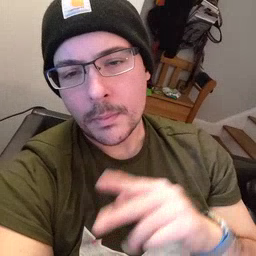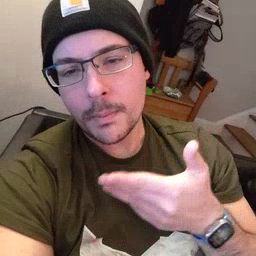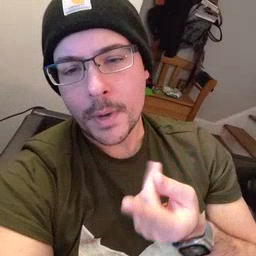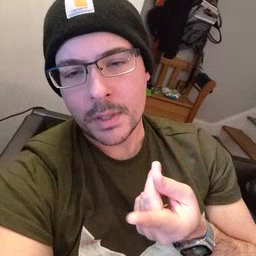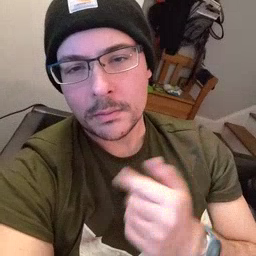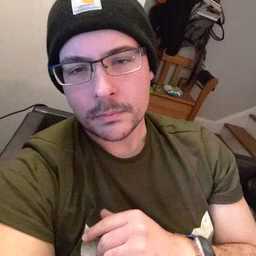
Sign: puppy